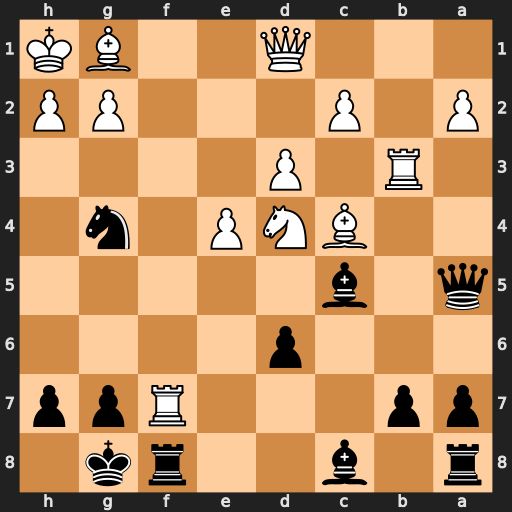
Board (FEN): r1b2rk1/pp3Rpp/3p4/q1b5/2BNP1n1/1R1P4/P1P3PP/3Q2BK
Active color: b
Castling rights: -
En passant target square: -
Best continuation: Rxf7 Bxf7+ Kxf7